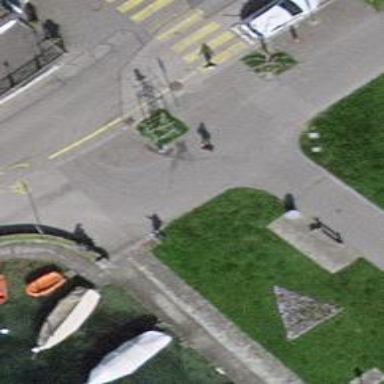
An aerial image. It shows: Pedestrian path with asphalt surface.